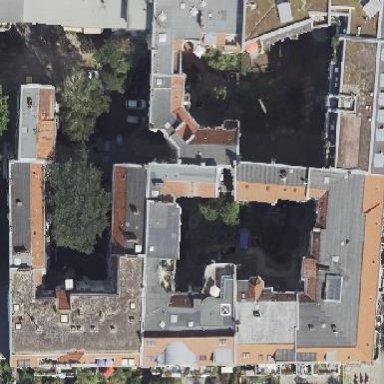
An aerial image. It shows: Building consisting of apartments with double saltbox roof shape.